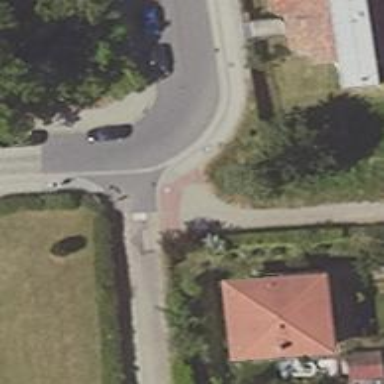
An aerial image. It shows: Paved residential road with sidewalks on both sides.